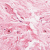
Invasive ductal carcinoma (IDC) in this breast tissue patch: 0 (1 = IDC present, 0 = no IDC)